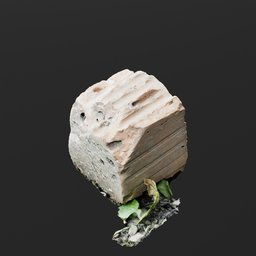
Label: architecture